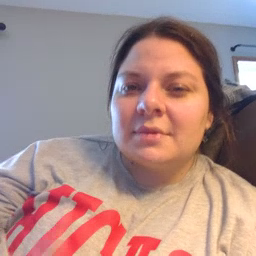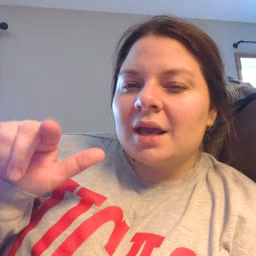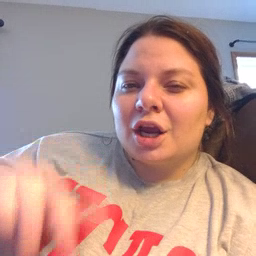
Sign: later